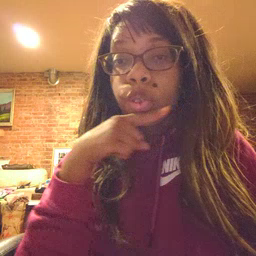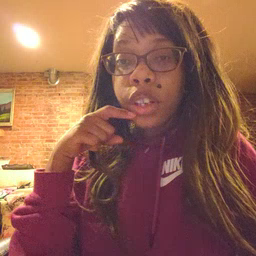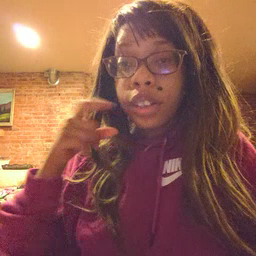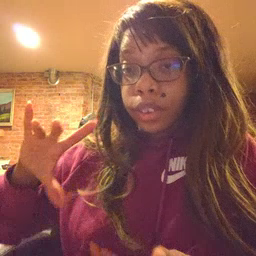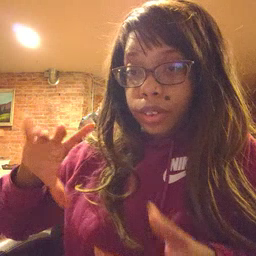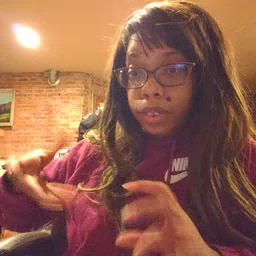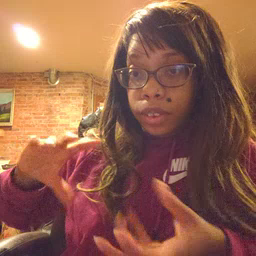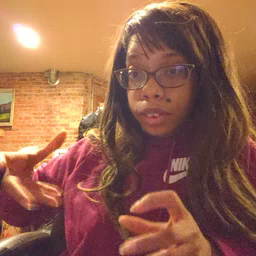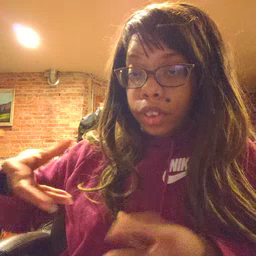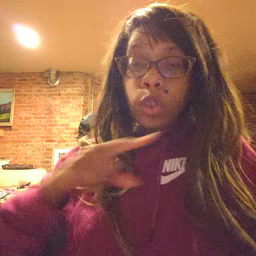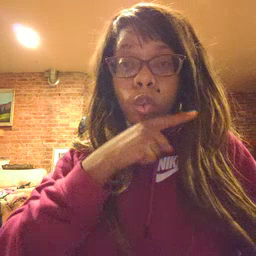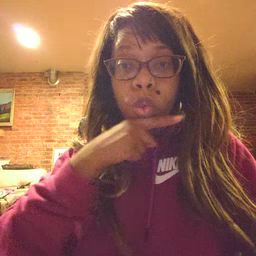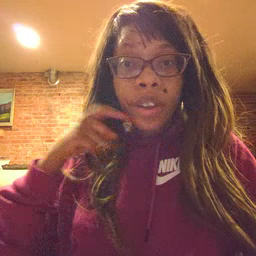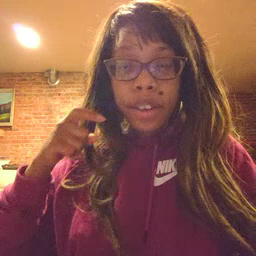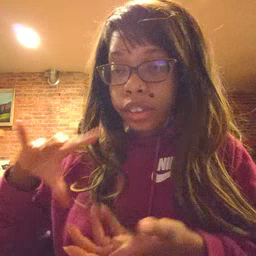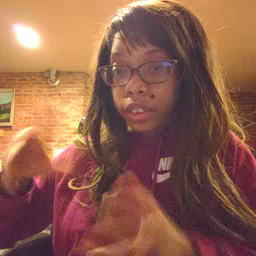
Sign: dryer